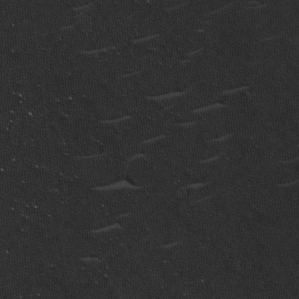
Label: non_frost